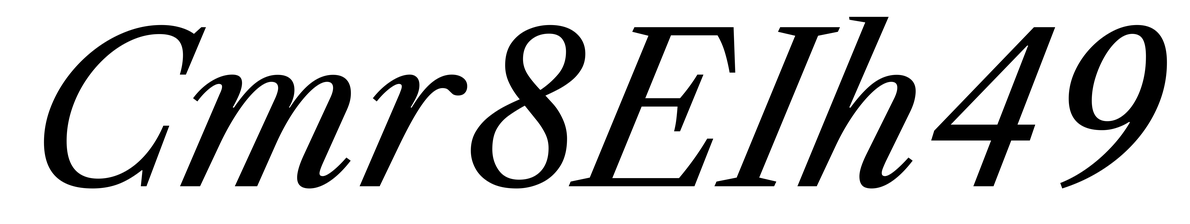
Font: LibreCaslonText-Italic_Italic